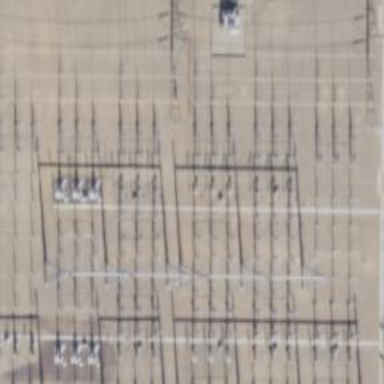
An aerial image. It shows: Switch for power supply.